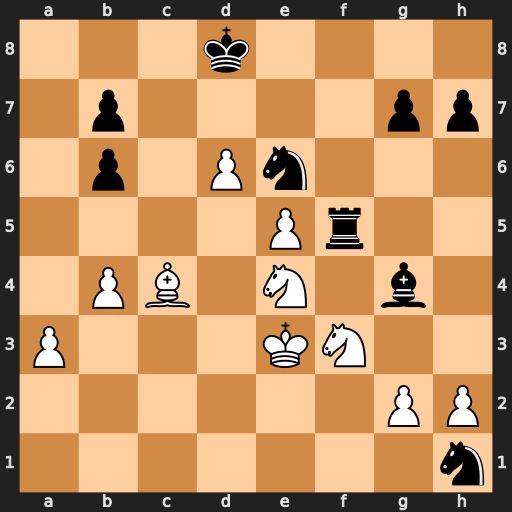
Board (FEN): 3k4/1p4pp/1p1Pn3/4Pr2/1PB1N1b1/P3KN2/6PP/7n
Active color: w
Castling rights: -
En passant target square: -
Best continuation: Bxe6 Rxf3+ gxf3